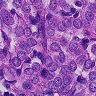
Metastatic tissue present: yes